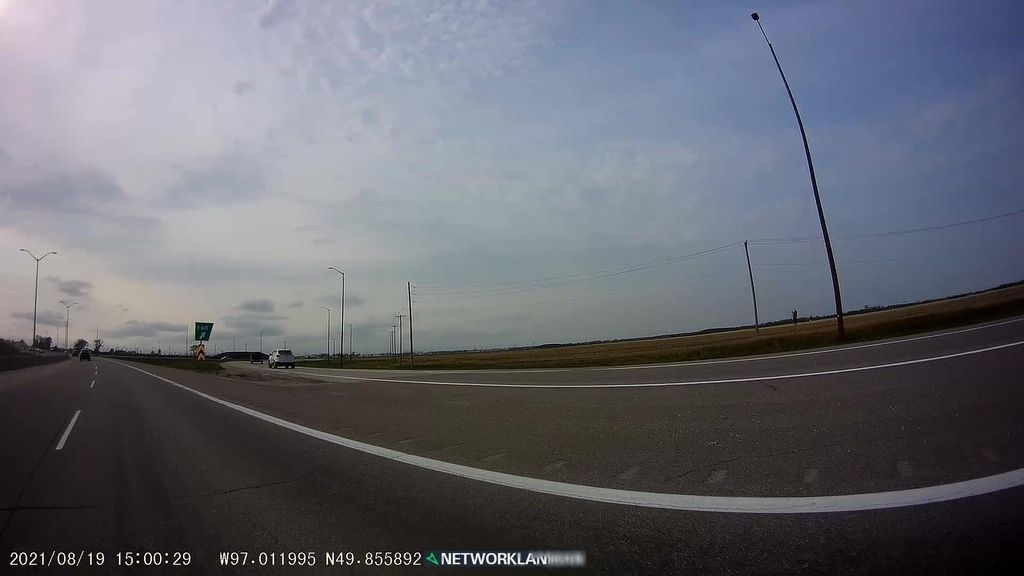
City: winnipeg